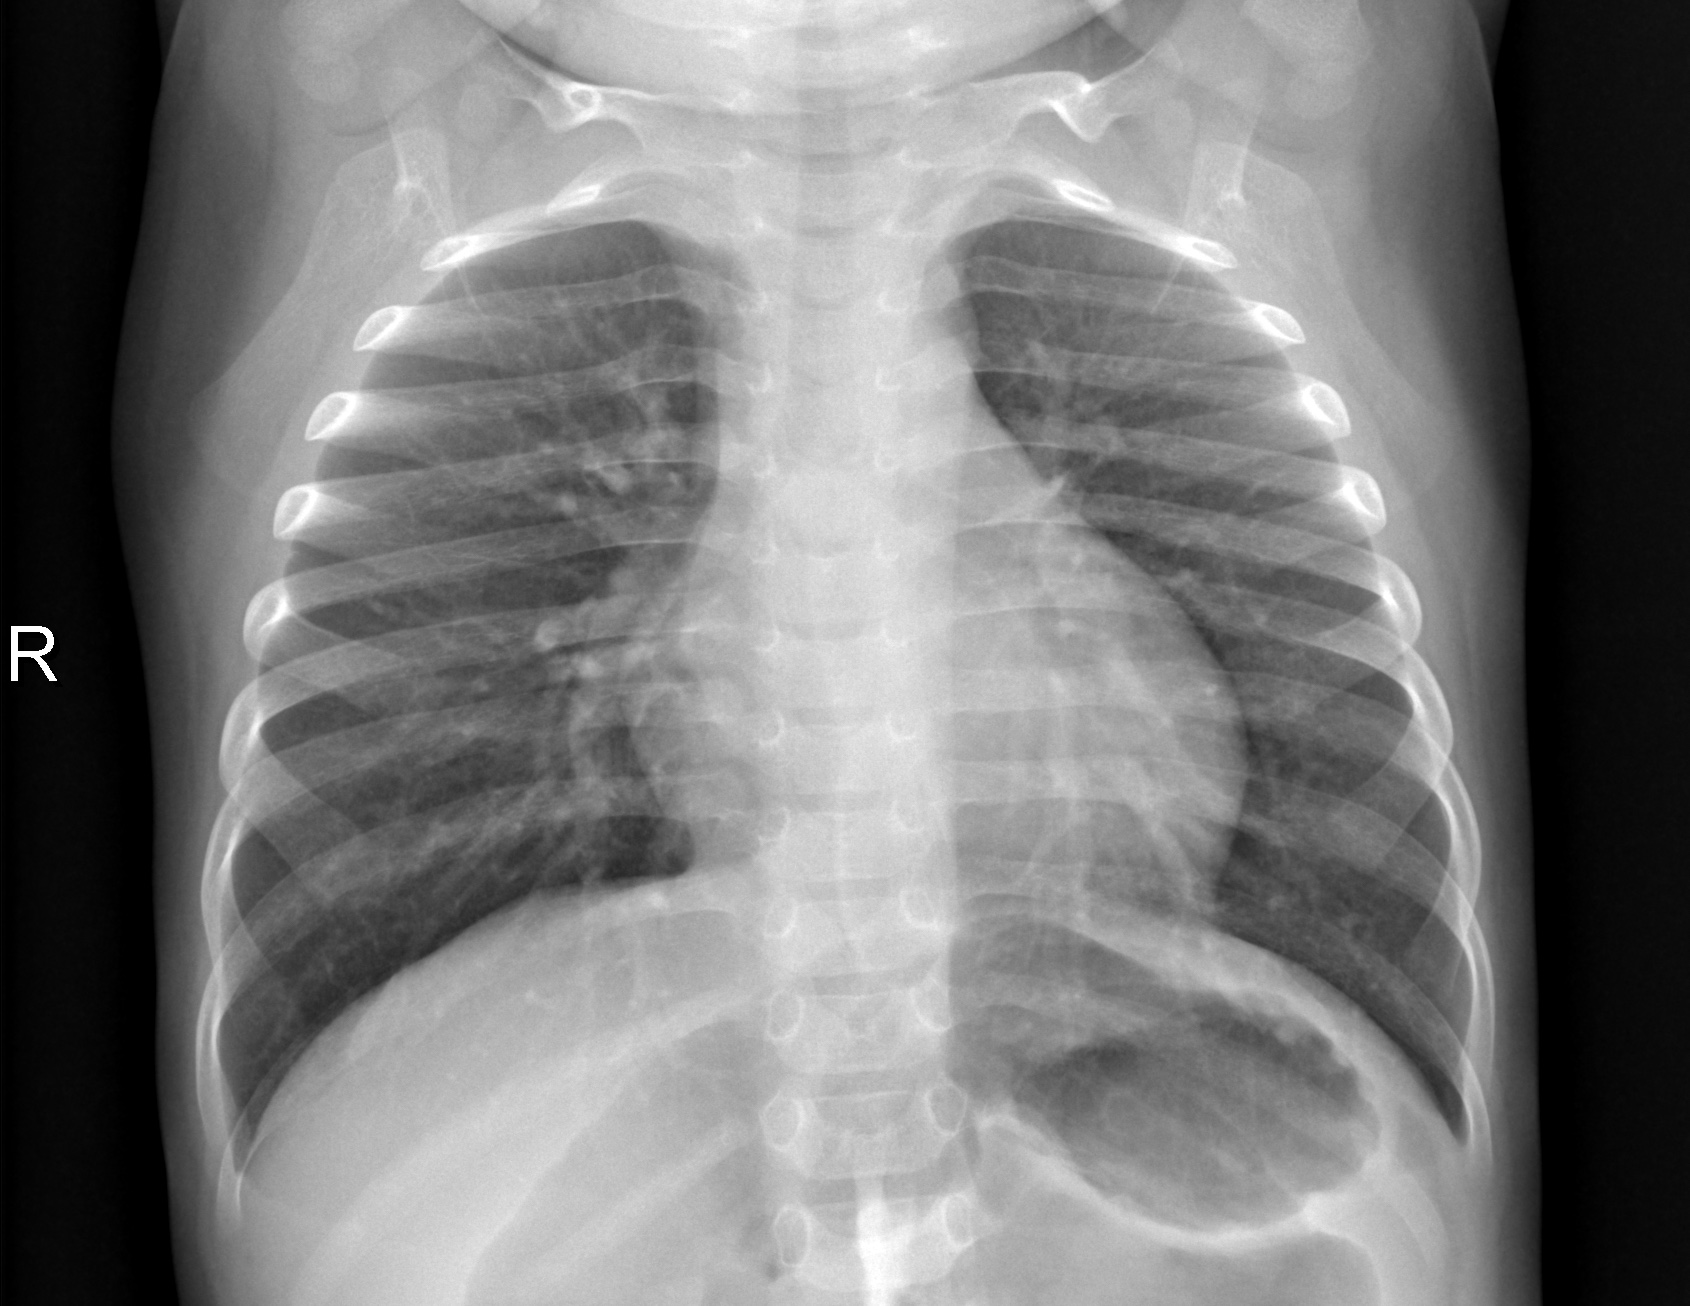
Diagnosis: NORMAL